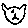
Label: cat